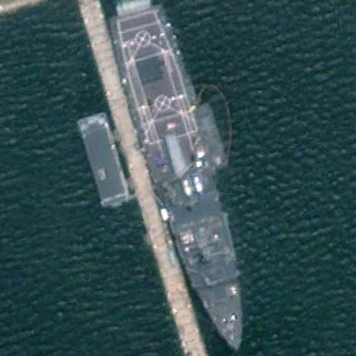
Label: combat